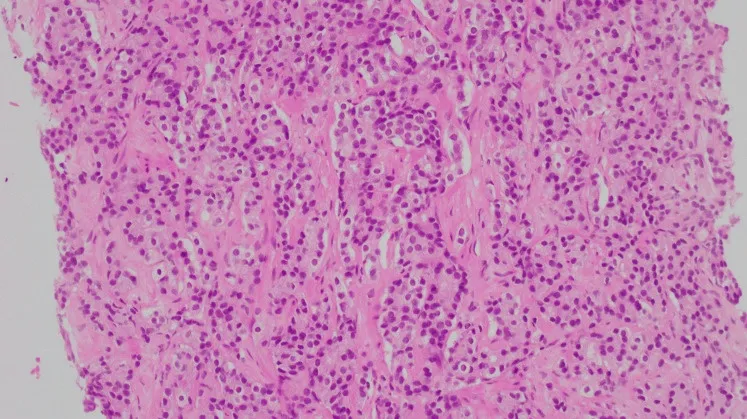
Histopathology of prostate core biopsies, hematoxylin, and eosin: a mix of pattern 5 and 4 prostate acinar adenocarcinomas, with no neuroendocrine differentiation.
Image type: pathology (h&e)